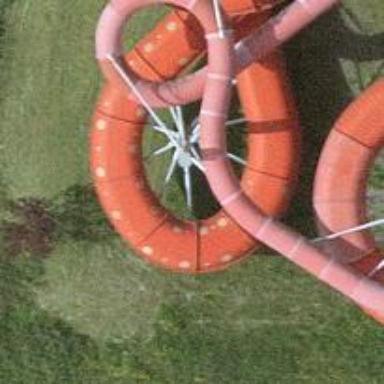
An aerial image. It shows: Water slide attraction.